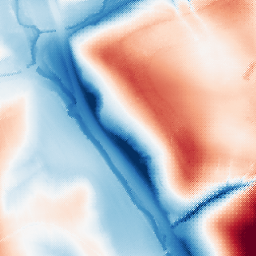
Category: classical
Decomposition family: gaussian_anisotropic
Decomposition parameters: sigma_x: 50
sigma_y: 20
Upsampling method: regularized
Upsampling parameters: scale: 4
lambda_reg: 0.1
Upsampling scale: 4